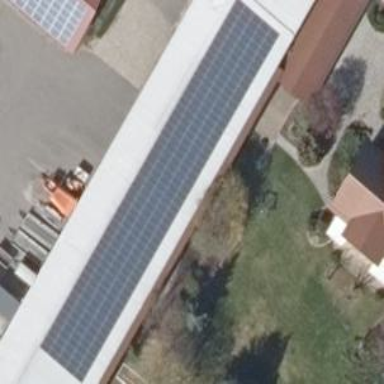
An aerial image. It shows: Solar photovoltaic panel generator producing electricity in small installation.